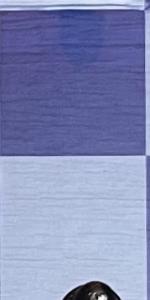
Label: Empty